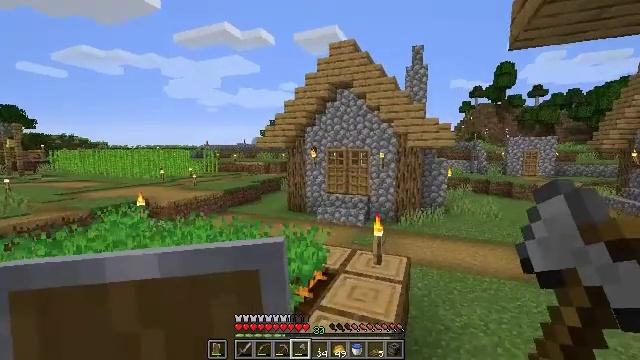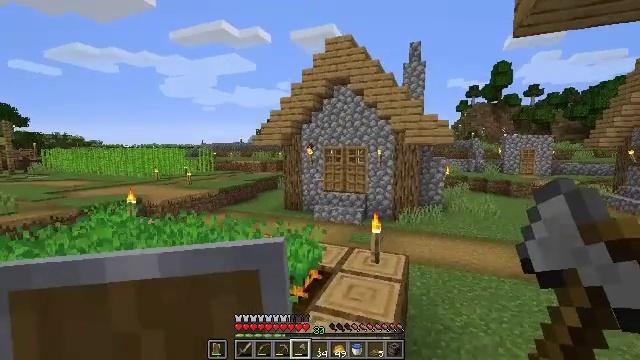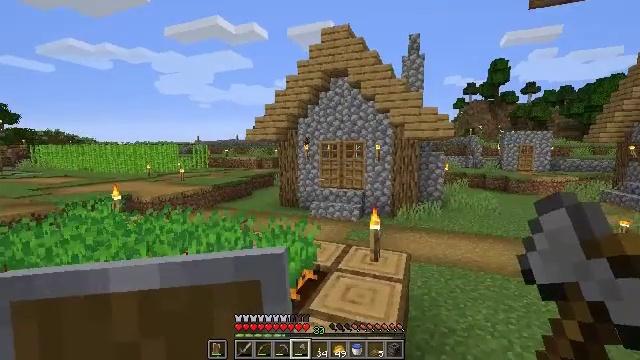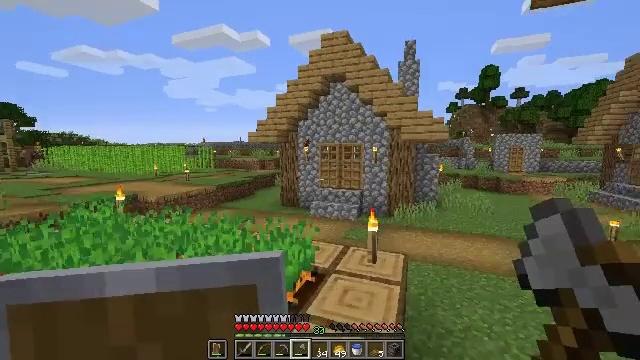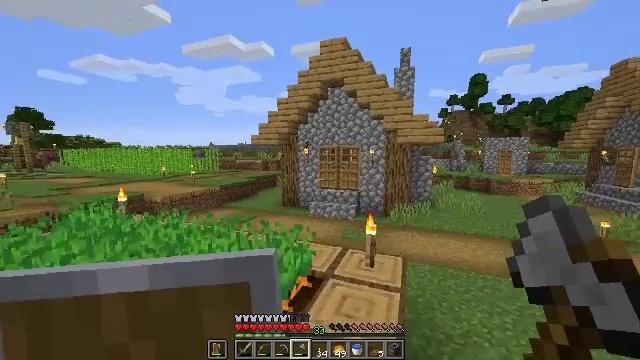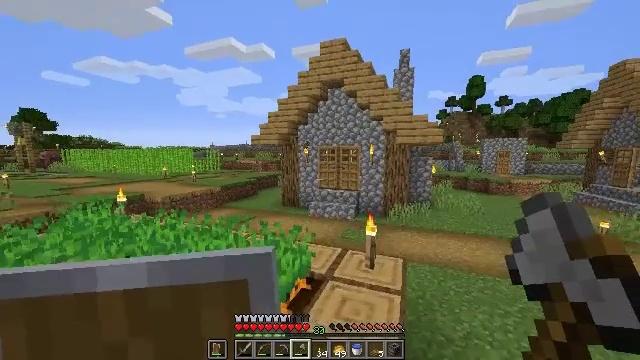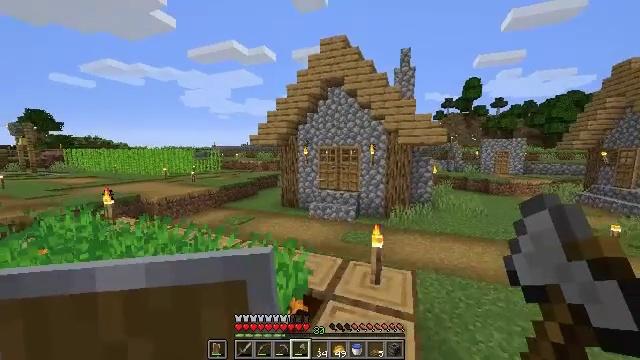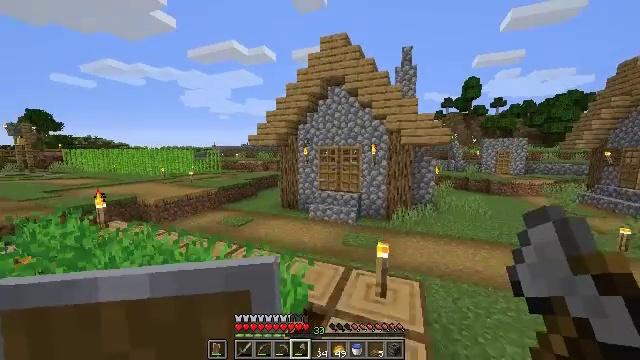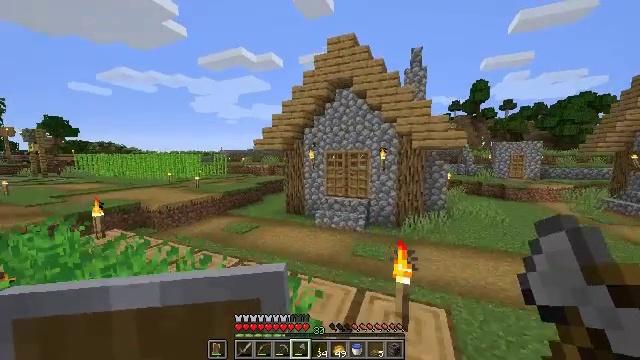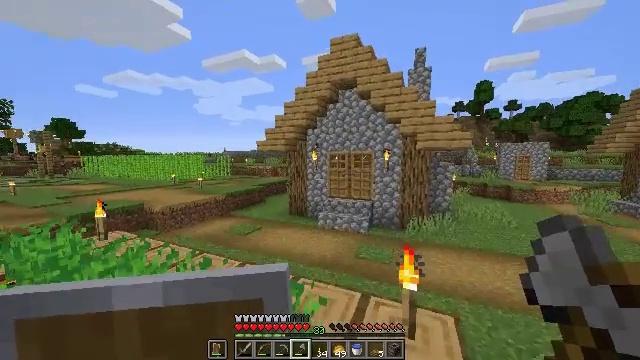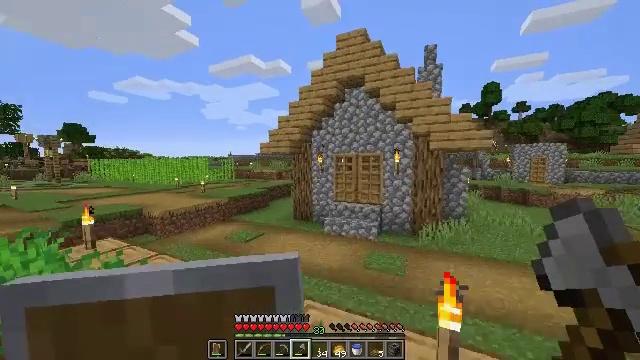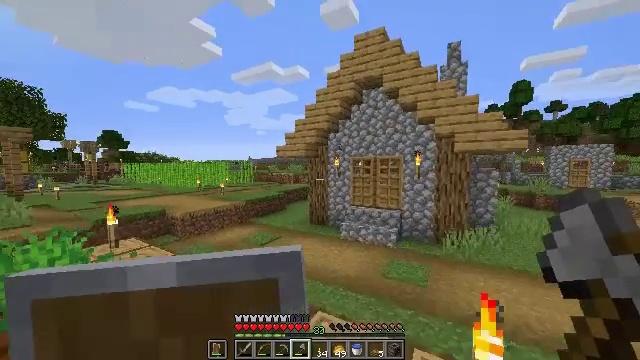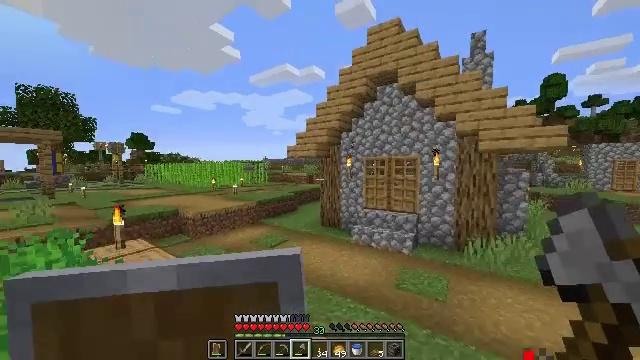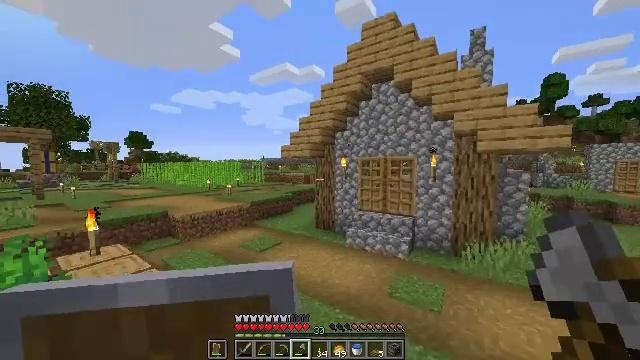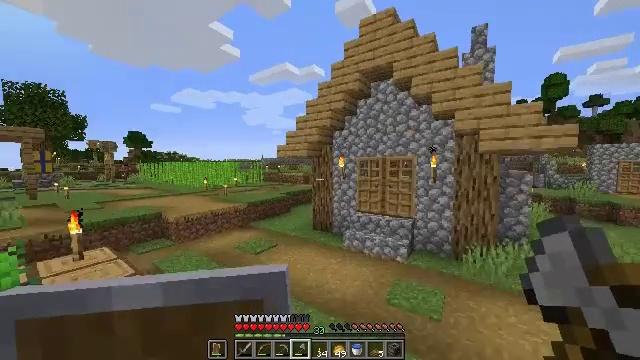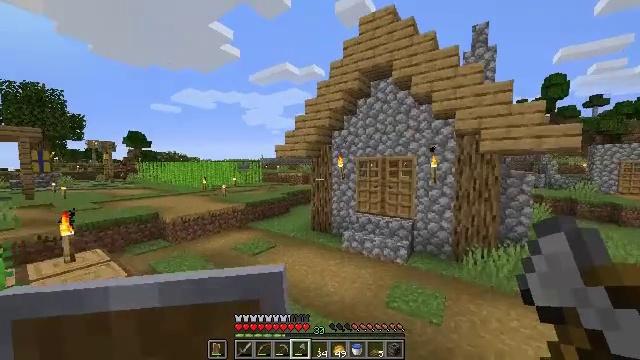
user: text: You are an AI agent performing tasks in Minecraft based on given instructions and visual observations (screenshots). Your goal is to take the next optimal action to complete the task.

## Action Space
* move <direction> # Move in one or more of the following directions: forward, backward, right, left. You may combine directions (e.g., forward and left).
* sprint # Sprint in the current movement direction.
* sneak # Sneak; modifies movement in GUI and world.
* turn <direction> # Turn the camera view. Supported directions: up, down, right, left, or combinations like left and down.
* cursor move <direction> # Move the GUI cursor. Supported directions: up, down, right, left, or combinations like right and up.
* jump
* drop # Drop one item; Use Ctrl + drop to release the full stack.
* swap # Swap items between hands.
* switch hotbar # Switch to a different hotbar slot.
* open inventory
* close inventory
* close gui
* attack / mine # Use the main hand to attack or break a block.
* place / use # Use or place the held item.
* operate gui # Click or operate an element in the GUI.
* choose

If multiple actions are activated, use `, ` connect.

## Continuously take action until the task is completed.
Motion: motion action
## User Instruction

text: Mine the blast furnace.
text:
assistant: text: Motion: move forward
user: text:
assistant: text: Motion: move forward, sprint
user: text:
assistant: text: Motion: move forward, sprint
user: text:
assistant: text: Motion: move forward, sprint
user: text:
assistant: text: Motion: move forward, sprint
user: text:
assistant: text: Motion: move forward, sprint
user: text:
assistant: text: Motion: move forward
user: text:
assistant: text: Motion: move forward, turn left and up
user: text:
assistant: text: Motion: move forward
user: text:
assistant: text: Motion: move forward, turn left
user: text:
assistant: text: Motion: move forward and move right, turn left
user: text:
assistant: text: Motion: move forward and move right, turn left
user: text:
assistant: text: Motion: move forward and move right
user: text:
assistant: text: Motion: move forward
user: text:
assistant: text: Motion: move forward
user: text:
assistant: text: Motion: move forward
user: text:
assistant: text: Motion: move forward
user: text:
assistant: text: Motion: move forward
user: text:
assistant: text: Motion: move forward
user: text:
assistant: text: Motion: move forward
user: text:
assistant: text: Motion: move forward
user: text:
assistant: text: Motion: move forward
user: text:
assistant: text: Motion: move forward, turn right
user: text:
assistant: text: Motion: move forward, turn right
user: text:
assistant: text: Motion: move forward
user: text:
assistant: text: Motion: move forward
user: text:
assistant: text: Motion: move forward, turn right
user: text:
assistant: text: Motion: move forward, turn right and up
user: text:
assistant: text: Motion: move forward, turn right and up
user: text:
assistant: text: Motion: move forward, turn up